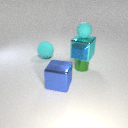
large blue metal cube to the left of small green metal cylinder